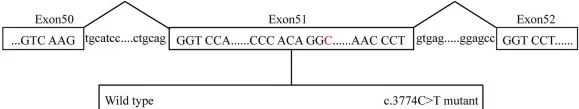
A proposed model for the role of the COL11A2 c.3774C>T mutation. The red C represents the mutation site.
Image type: chart (chart)